Field crop: maize
Growth stage: 2
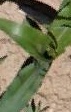
Species: maize